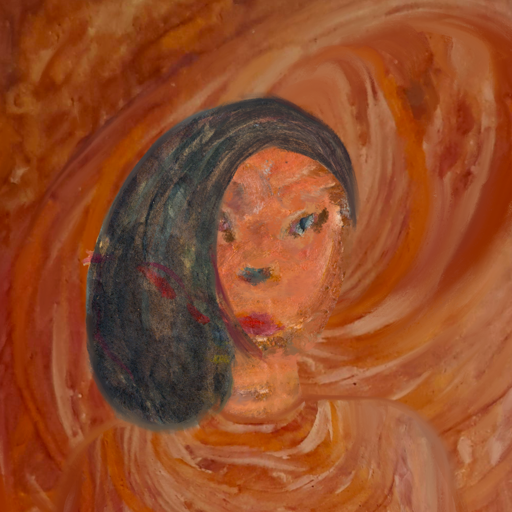
Background: Pious_Lady, Head And Neck Front: Boggyland, Face Front: Boggyland, Bust: Pious_Lady, Hair Front: Gypsy_Mother, Head Accessory: Blank, Second Necklace: Blank, Necklace: Blank, Baby: Blank